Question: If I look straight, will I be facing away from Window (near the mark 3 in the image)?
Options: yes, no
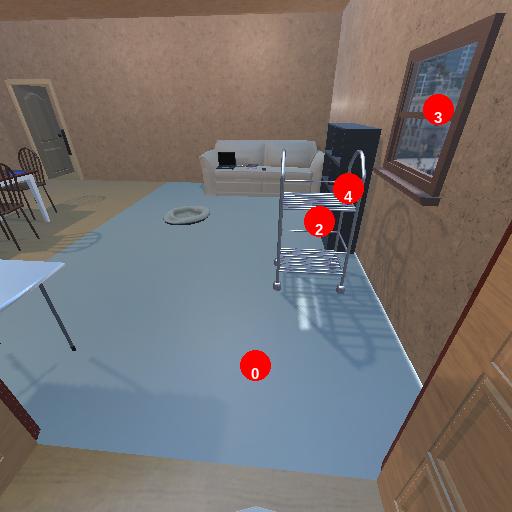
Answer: yes